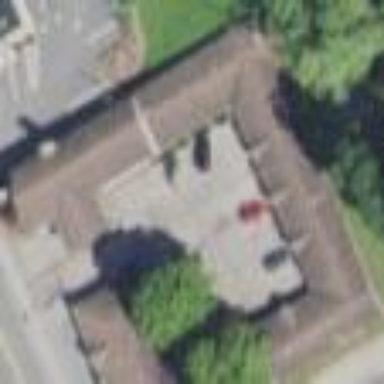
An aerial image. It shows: Building that is motel.